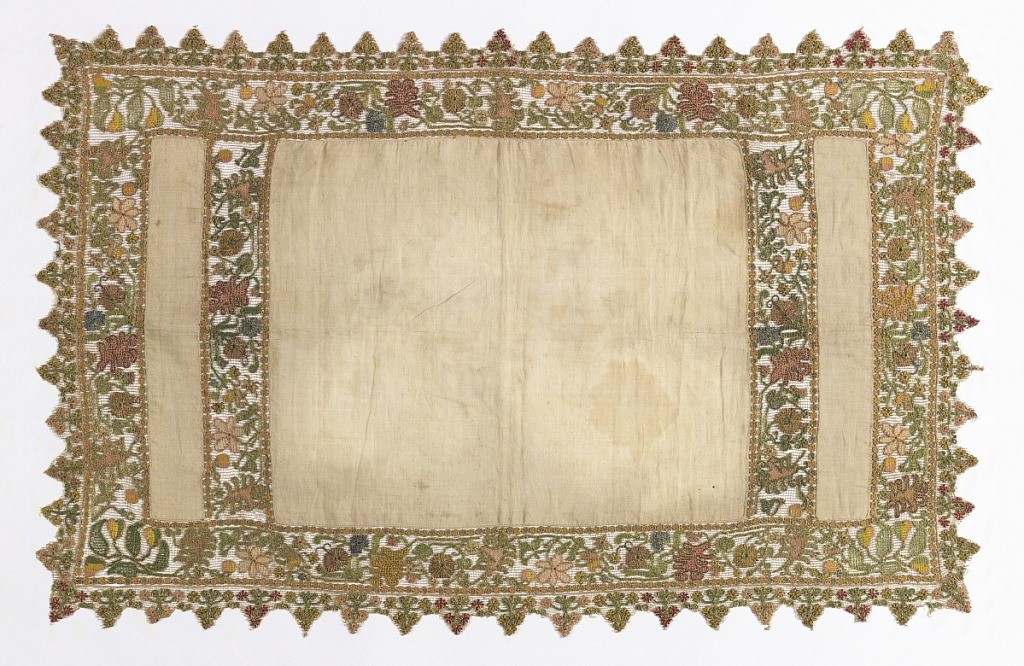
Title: Table cover
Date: late 16th–early 17th century
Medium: silk, metallic thread, linen knotted net Technique: needlework on hand knotted net
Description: Table cover edged with insertions of darned net. Insertions in multi-colored silk and metallic thread in floral serpentine.